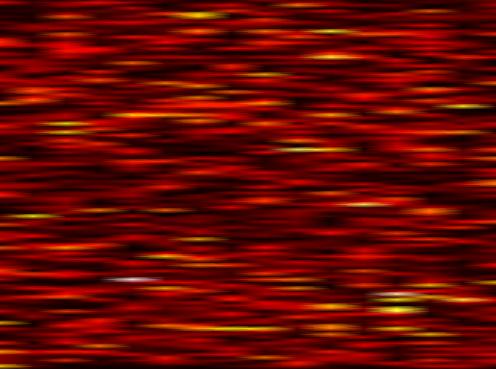
Label: UFMC